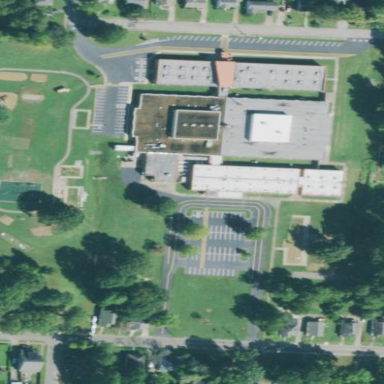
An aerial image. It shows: School building.